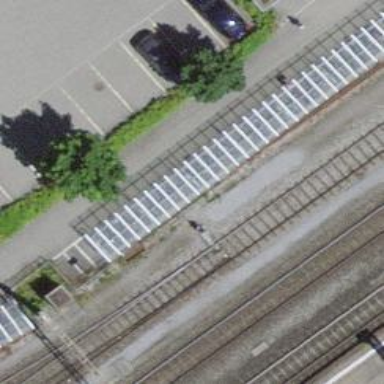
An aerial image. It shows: Bicycle parking area.